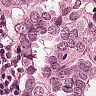
Metastatic tissue present: yes